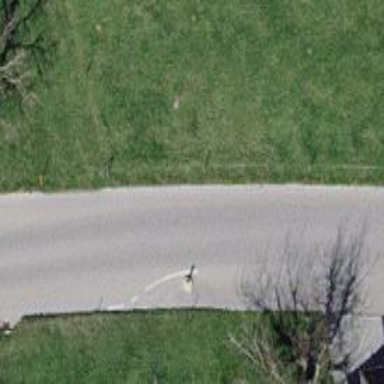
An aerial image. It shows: Traffic calming feature called choker.